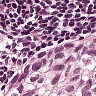
Metastatic tissue present: yes